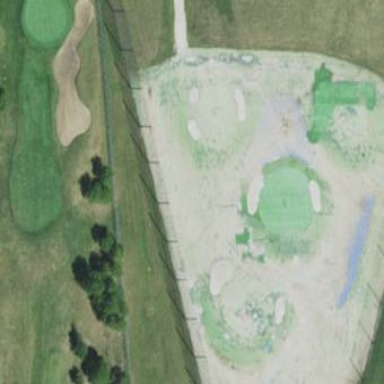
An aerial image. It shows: Grassy area designated for driving range golf.